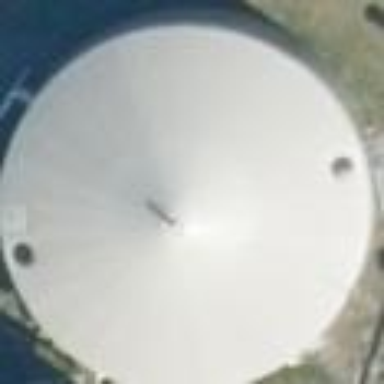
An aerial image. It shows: Silo building.